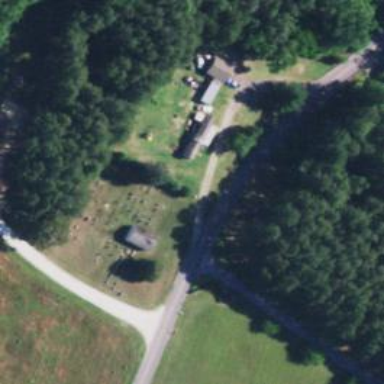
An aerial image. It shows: Grave yard.